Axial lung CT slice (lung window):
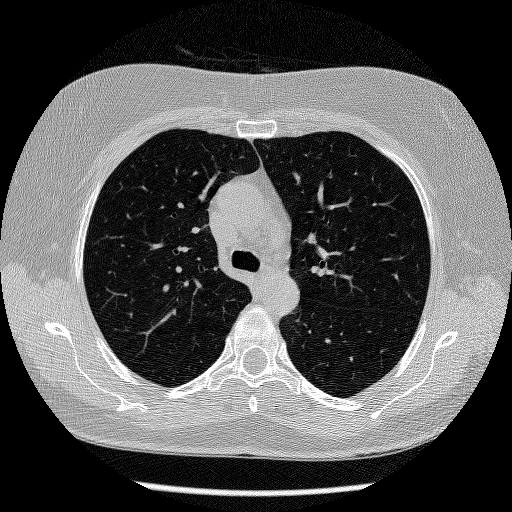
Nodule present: no